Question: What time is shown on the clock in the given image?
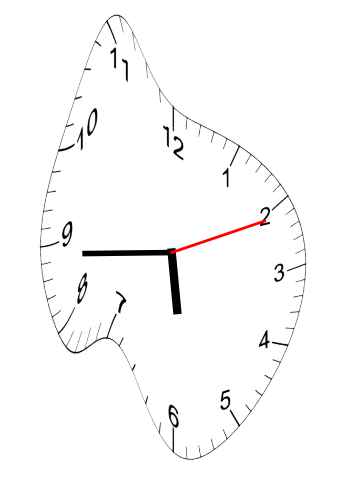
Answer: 05:44:11